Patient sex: M
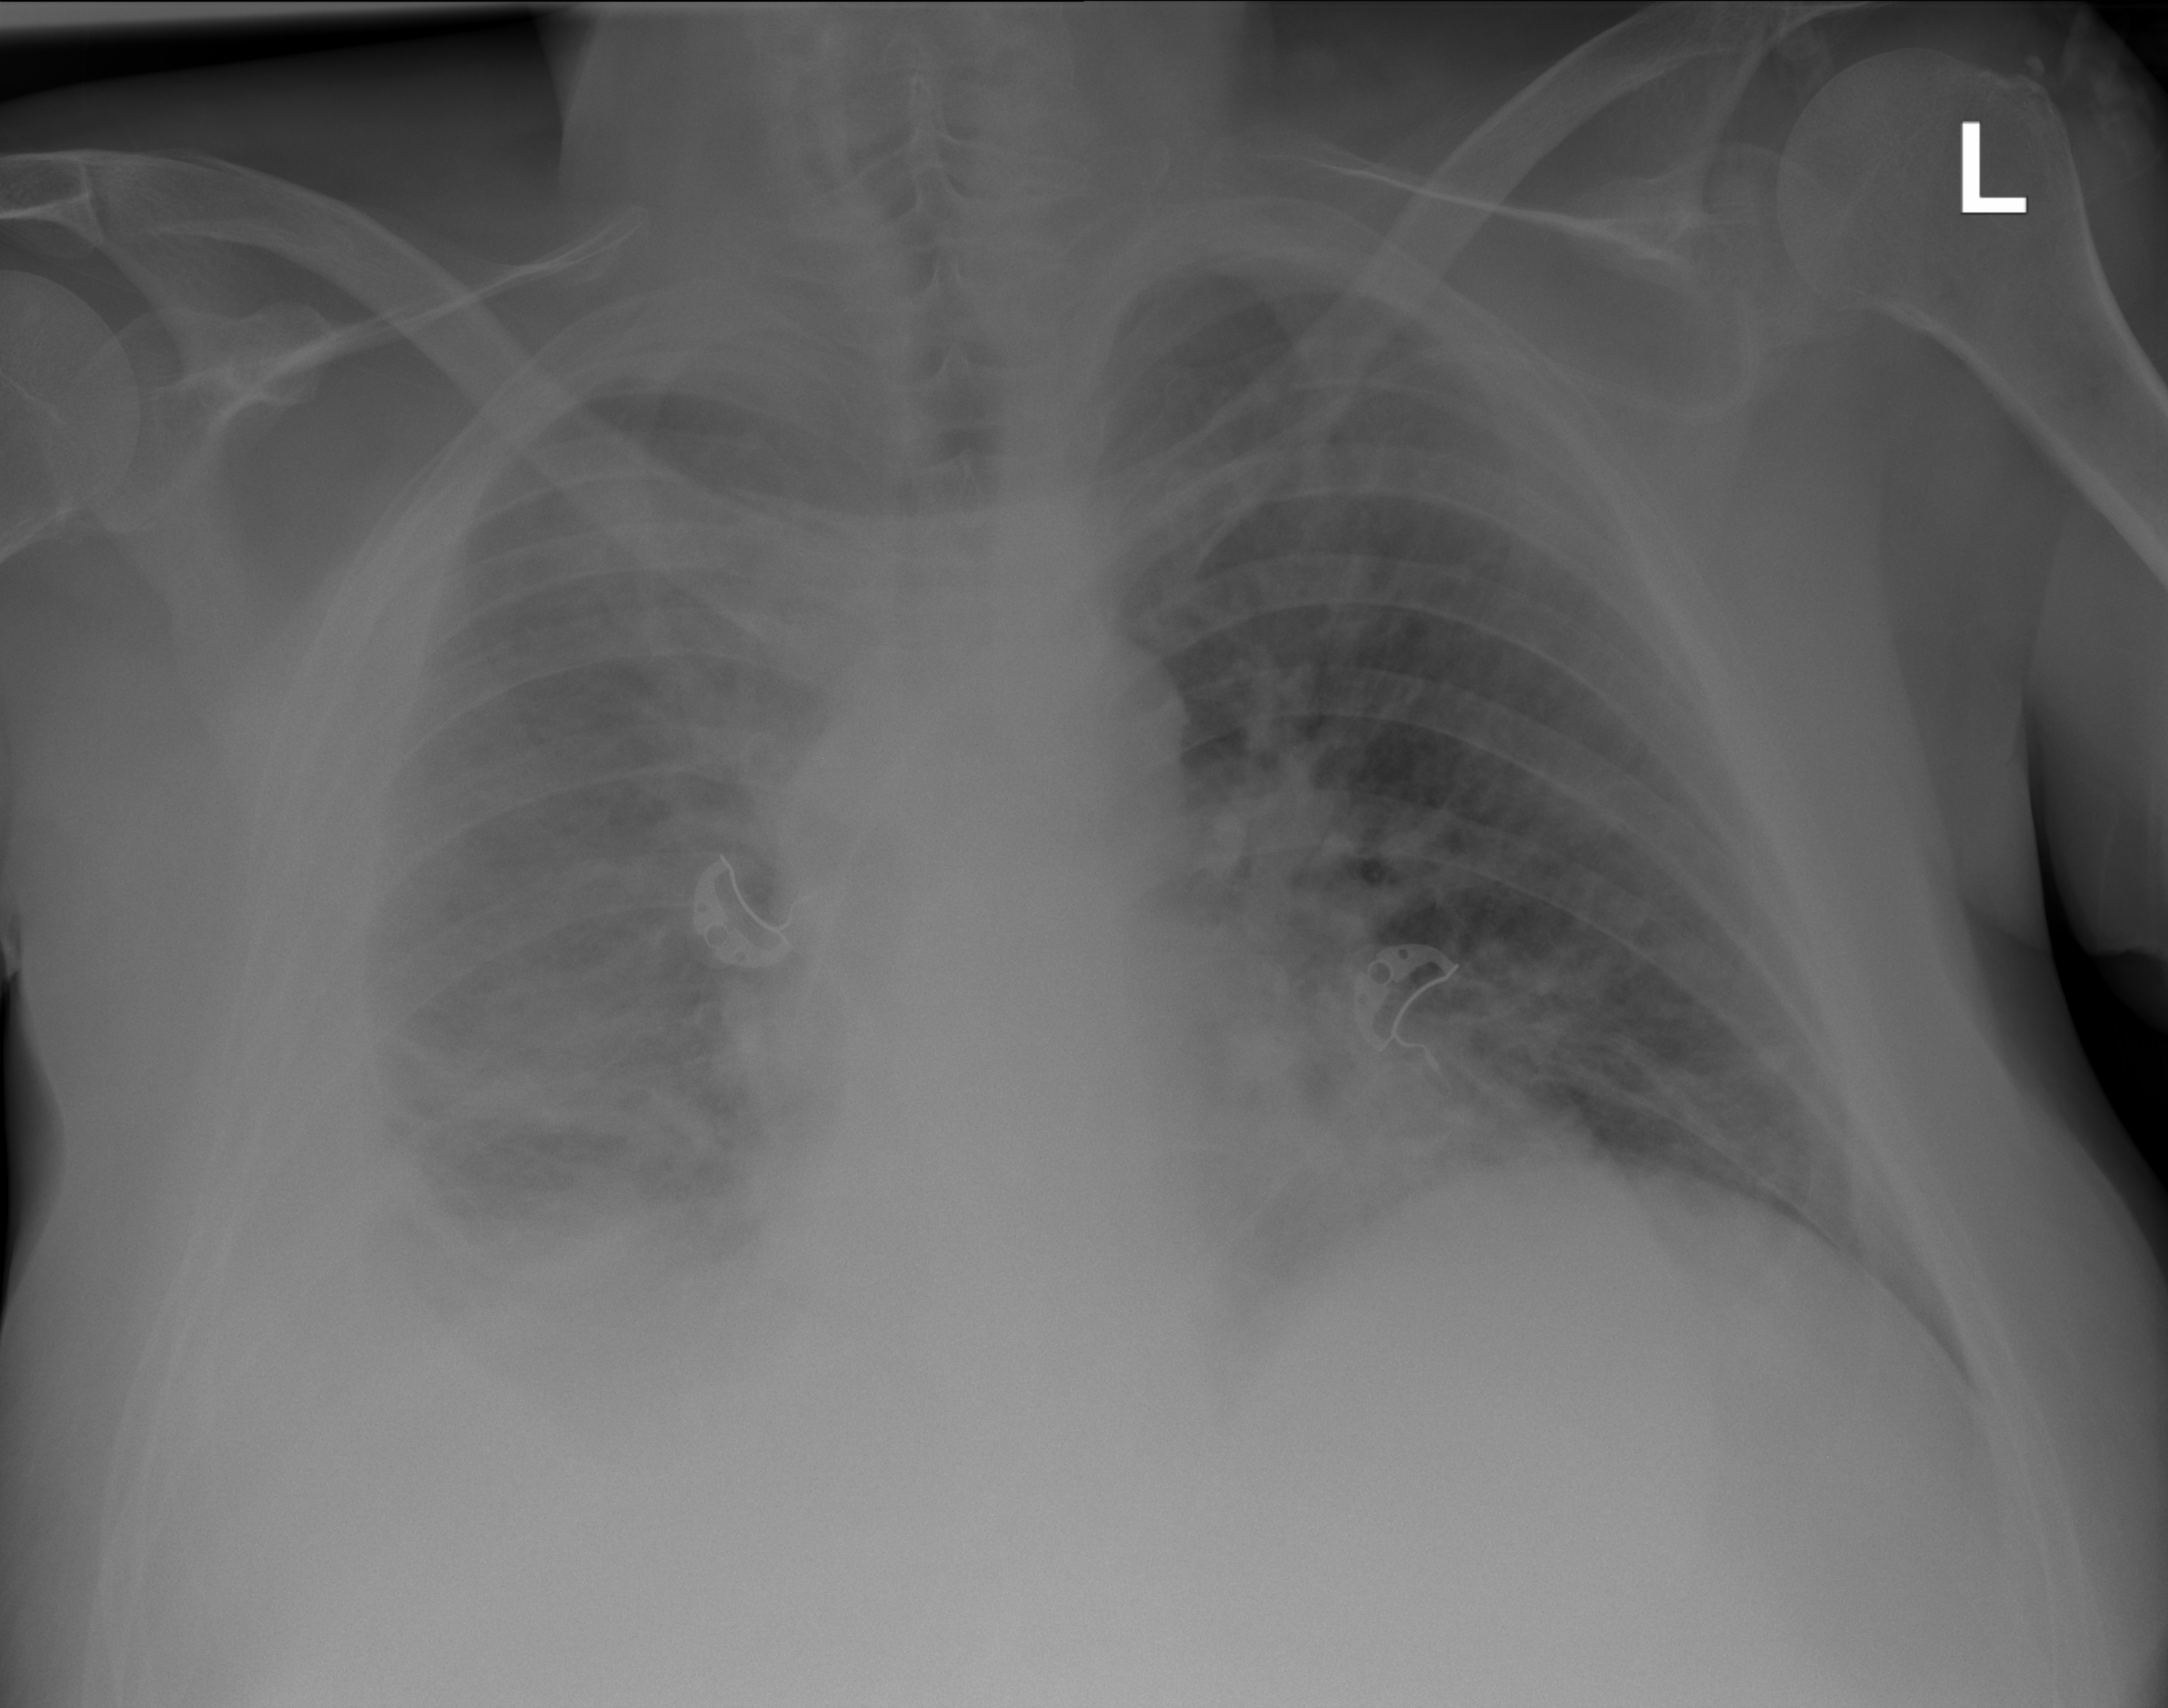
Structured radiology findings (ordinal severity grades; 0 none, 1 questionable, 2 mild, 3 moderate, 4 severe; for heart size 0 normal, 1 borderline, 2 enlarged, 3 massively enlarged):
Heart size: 0
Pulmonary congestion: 0
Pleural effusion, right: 3
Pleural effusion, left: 0
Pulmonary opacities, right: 0
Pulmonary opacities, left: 0
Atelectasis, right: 3
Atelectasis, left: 2